RGB frame:
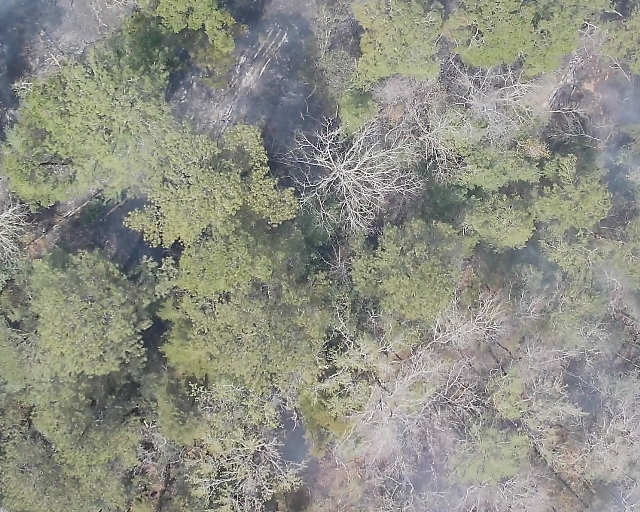
Thermal frame:
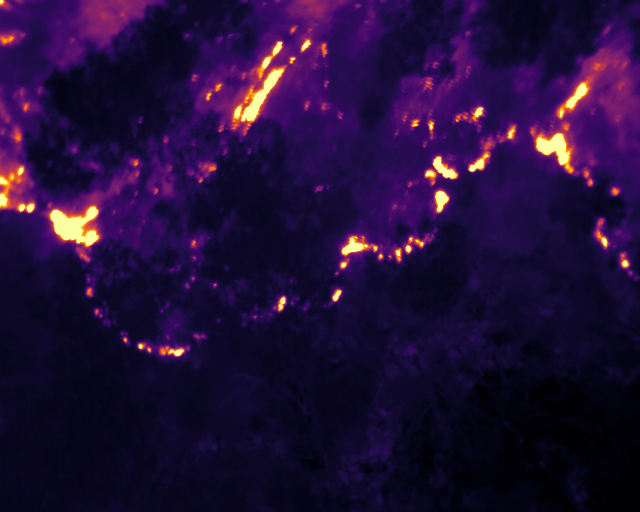
Captured: 2026-02-26 03:41:22
Pixels at or above 80 °C: 3868 (fraction of frame: 0.0118)